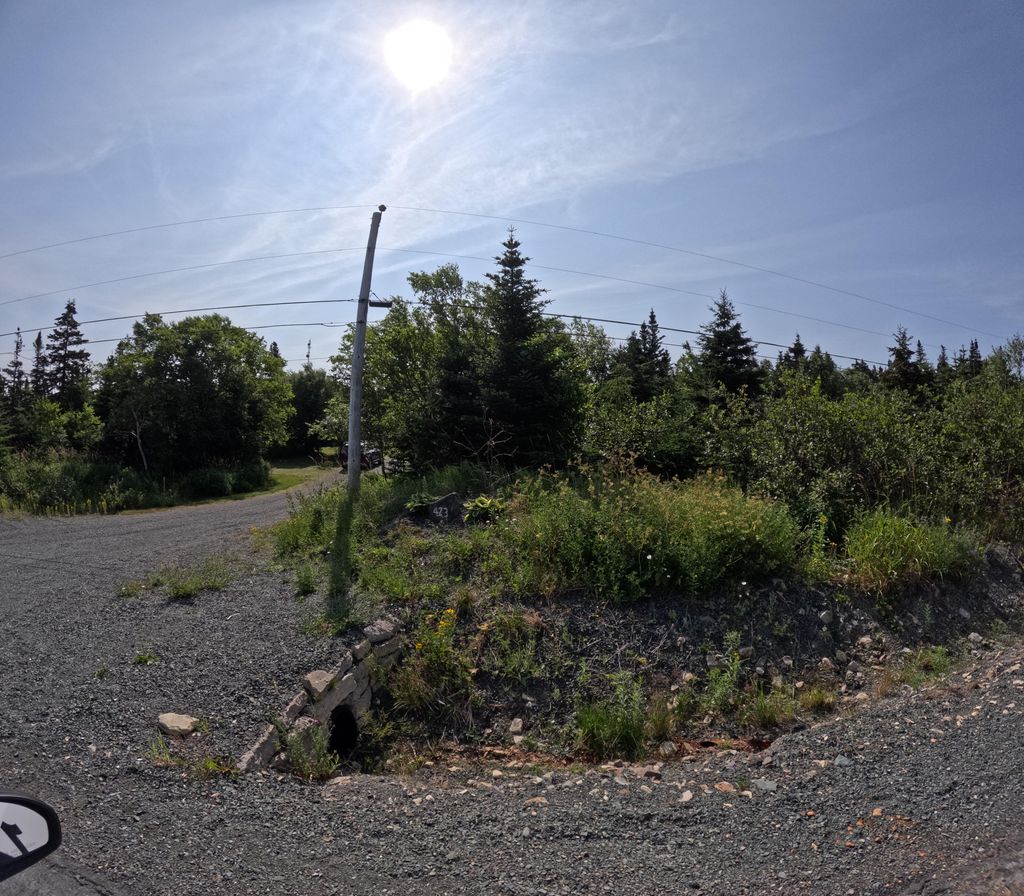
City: st_johns